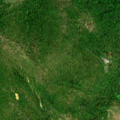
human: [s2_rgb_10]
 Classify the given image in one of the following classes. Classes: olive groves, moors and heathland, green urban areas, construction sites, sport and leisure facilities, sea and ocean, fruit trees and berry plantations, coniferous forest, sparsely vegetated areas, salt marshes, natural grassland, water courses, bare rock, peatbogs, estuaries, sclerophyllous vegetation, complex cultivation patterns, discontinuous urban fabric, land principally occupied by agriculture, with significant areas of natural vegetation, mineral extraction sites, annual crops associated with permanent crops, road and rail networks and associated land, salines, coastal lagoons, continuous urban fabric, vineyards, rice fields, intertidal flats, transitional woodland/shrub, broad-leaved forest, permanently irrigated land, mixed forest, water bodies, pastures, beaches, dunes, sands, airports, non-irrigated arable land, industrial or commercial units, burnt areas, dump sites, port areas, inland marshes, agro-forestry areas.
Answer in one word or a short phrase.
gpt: broad-leaved forest, coniferous forest, transitional woodland/shrub